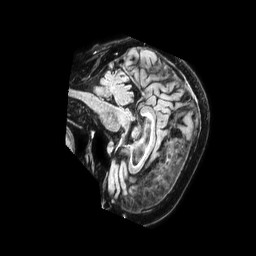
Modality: FLAIR
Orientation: sagittal
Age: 82
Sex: female
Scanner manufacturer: philips
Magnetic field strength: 1.5 T
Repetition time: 4.8 s
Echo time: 0.3383 s